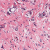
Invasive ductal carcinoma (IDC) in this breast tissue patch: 0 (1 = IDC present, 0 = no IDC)